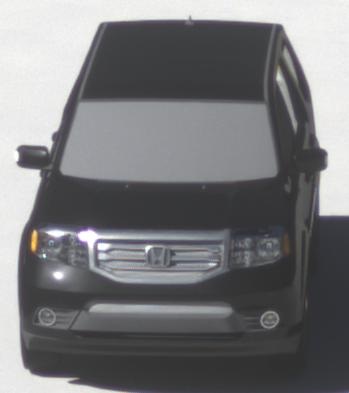
Make: Honda
Model: Pilot
Detailed model: Gen. 2 Facelift
Model produced from: 2012
Model produced until: 2015
Doors: 5
Color: black
Road condition: dry road
Daytime: morning or afternoon
Contrast: high contrast